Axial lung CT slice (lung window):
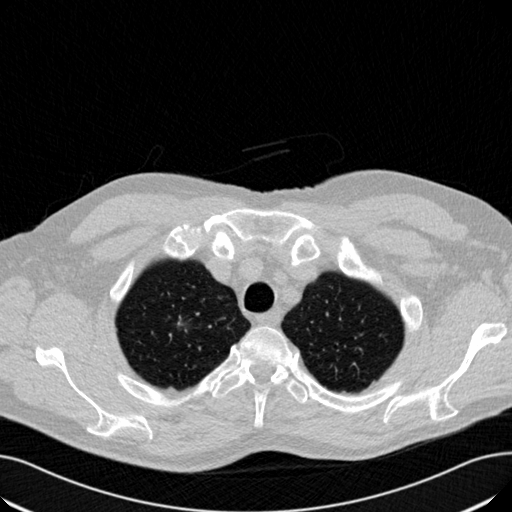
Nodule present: no